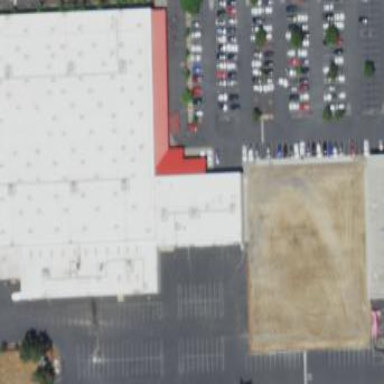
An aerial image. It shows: Wholesale shop housed in building.